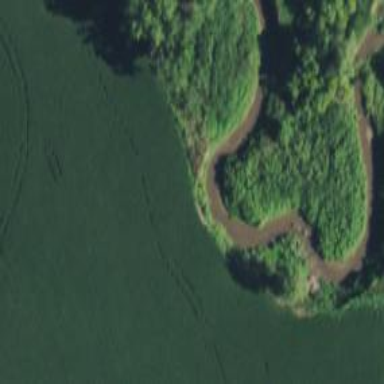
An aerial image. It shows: Beautiful river scene.